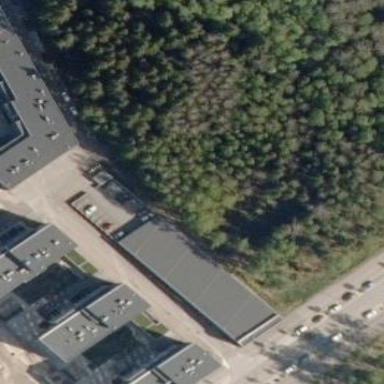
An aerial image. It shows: Multi-storey parking building.